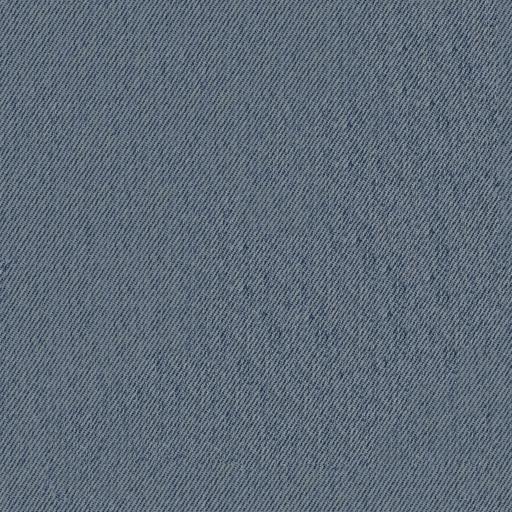
Tags: fabric jeans white